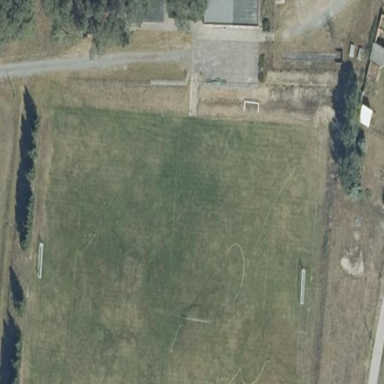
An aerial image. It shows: Recreation ground.